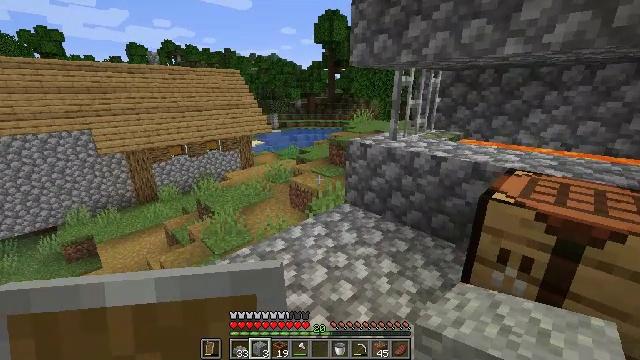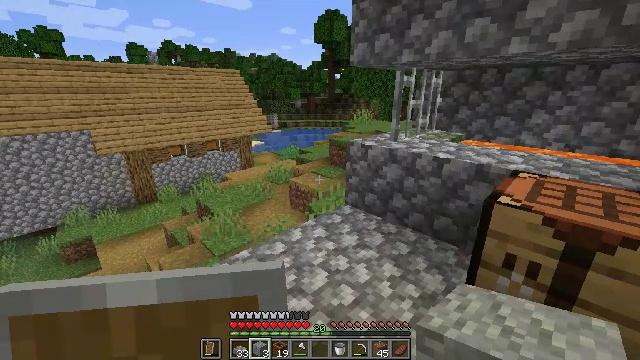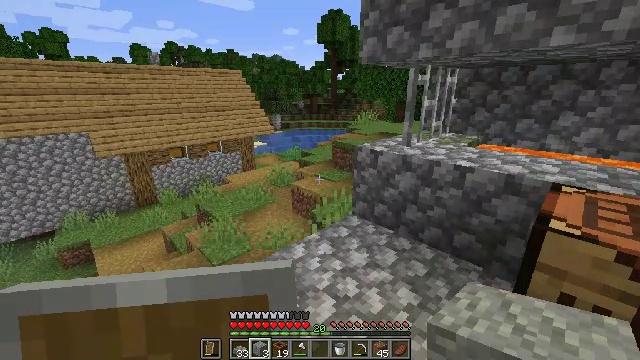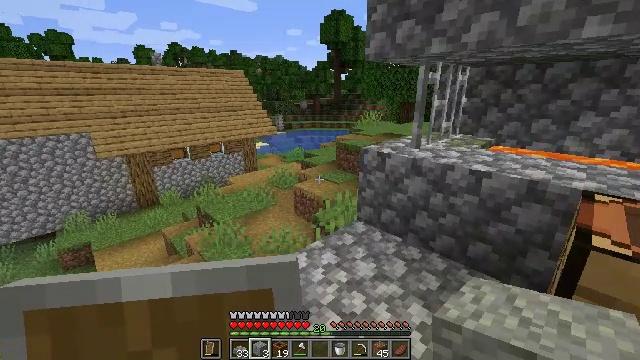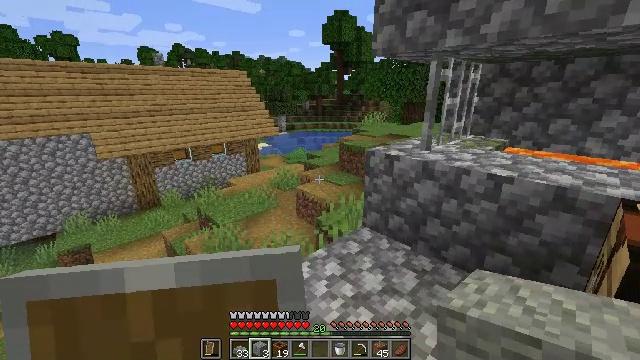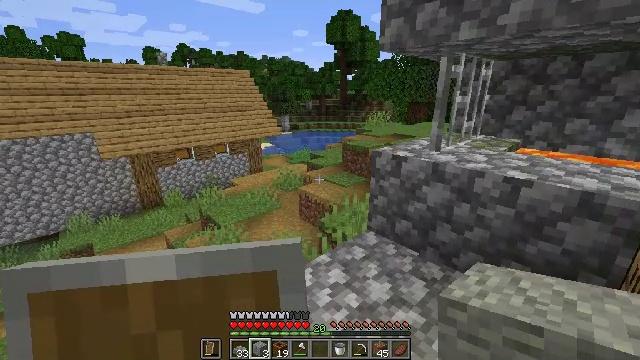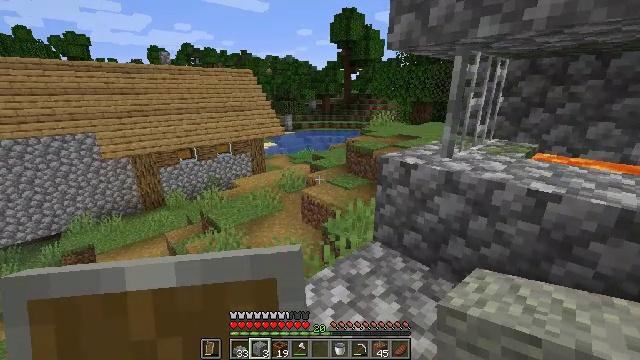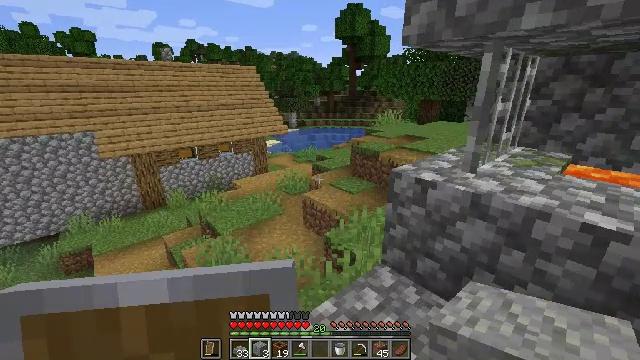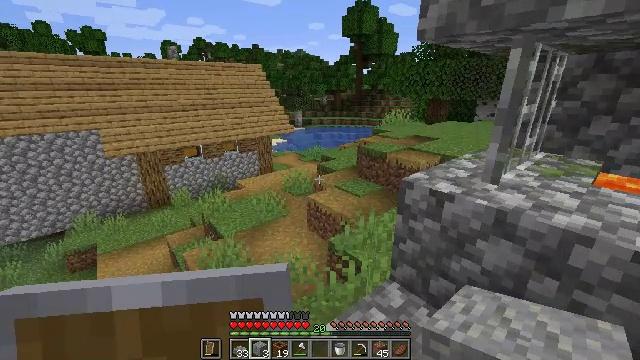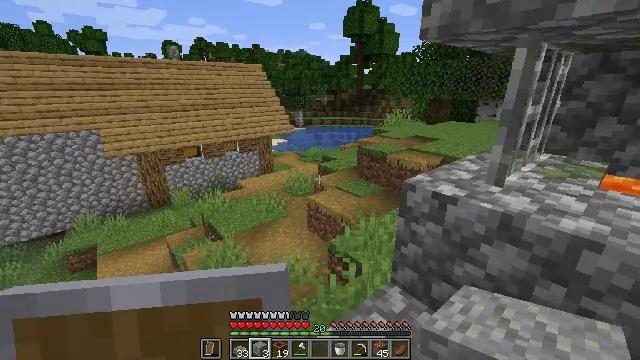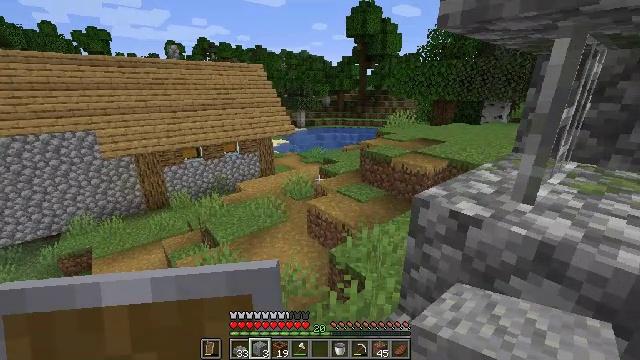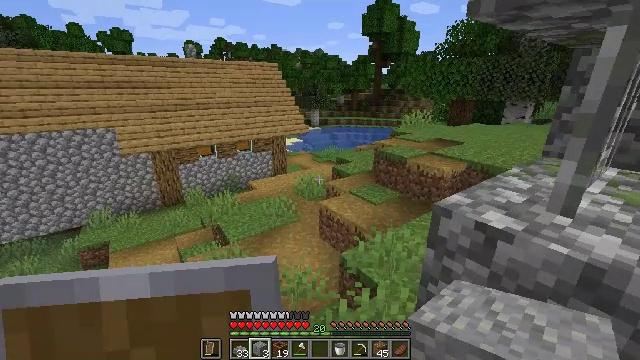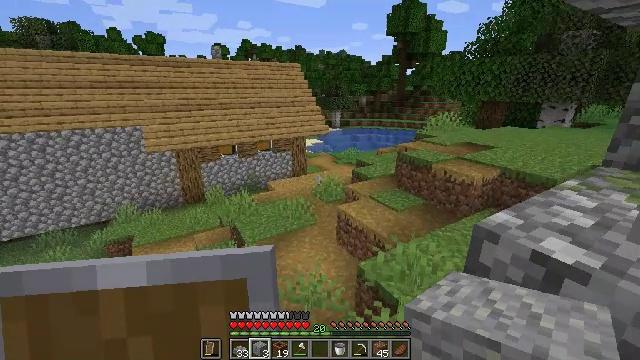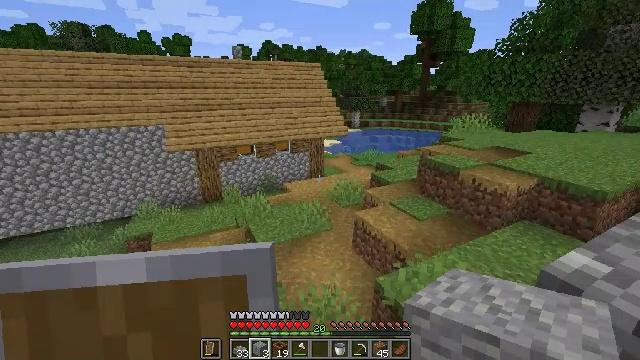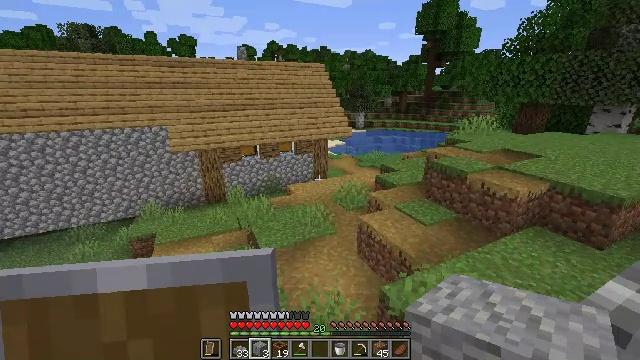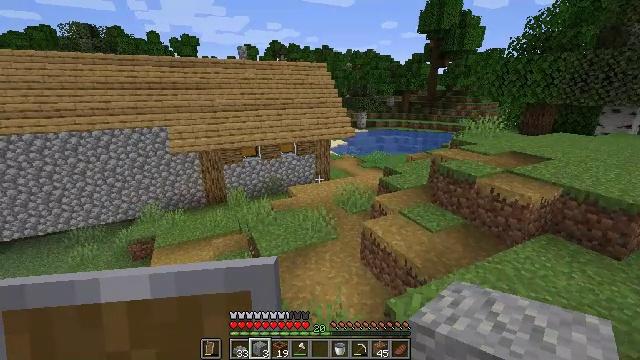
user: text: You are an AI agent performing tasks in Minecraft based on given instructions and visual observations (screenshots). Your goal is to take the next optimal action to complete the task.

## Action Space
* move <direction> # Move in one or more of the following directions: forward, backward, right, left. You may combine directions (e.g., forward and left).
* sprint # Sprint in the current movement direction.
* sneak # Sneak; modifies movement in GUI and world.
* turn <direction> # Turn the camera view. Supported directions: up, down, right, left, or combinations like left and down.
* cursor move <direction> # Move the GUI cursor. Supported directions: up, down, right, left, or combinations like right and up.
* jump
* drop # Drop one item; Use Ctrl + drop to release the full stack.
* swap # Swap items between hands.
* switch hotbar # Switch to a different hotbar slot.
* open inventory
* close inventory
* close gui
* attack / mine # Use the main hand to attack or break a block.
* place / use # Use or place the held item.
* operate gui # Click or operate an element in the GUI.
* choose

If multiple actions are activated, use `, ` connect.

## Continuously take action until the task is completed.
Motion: motion action
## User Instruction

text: Turn sugarcane into sugar.
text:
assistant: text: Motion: move forward
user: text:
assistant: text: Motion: move forward
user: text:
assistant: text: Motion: move forward
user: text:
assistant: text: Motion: move forward
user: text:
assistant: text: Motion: move forward
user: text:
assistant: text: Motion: move forward
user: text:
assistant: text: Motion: move forward
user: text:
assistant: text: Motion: move forward, turn left
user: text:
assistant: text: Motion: move forward
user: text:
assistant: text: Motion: move forward
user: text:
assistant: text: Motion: move forward, turn left
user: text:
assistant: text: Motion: move forward, turn left
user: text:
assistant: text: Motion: move forward, turn left
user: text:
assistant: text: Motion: move forward
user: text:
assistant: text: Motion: move forward
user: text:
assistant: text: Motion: move forward
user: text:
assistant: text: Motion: move forward
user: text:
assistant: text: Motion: move forward
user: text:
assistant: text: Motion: move forward
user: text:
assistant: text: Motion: move forward
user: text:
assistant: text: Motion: move forward
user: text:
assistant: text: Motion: move forward
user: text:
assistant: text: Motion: move forward
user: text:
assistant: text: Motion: move forward
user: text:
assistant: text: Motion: move forward
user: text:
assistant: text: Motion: move forward
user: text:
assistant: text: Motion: move forward
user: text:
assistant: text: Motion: move forward, turn right
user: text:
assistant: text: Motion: move forward
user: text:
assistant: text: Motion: move forward